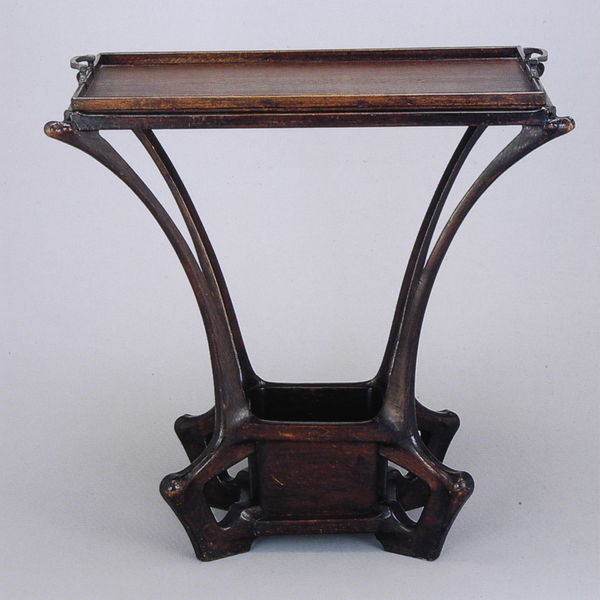
Titel: Serviertisch mit knochenförmigen Streben
Künstler: Hermann Obrist
Standort: München
Institution: Stadtmuseum
Schlagwörter: dunkel, fuß, schatten, braun, dunkelbraun, finger, geschwungen, glas, grau, holz, mitte, schwarz, tisch, weiss, muster, ornament, alt, arme, diener, rahmen, schale, sockel, stehen, tablett, möbel, natur, flach, schlank, stehend, pflanze, schön, henkel, beine, füße, moderne, fläche, risse, klein, rand, jugendstil, schmal, glanz, marron, floral, gerade, ornamente, tischchen, lack, metall, gestell, bronze, glatt, platte, poliert, fein, dünn, foto, fotografie, griff, knochen, holztisch, vier, eisen, eckig, oberfläche, form, schlicht, tischbeine, loch, noir, gebogen, kiste, schach, krallen, kunst, tischplatte, schnitzerei, photo, organisch, krümmung, griffe, anrichte, besteck, dynamisch, antik, geknickt, ständer, leicht, teetischchen, fotographie, schief, feinarbeit, bois, streben, art deco, design, wohnen, mahagoni, möbelstück, art nouveau, gesamtkunstwerk, filligran, kirsche, kirschholz, ablage, abnehmbar, auflage, beistelltisch, beschädigung, bierlack, fiss, gelenk, glieder, herrenzimmer, hohlraum, holzplatte, jungendstil, kochenförmig, mahagony, orsay, platt, ritzer, schachtisch, serviertablett, tischlein, van de velde, vereinigte werkstätten, zeitungsständer, zweiteilig, ebenholz, hölzer, nussbaum, palisander, teak, hölzern, arts and crafts, jahrhundert, plateau, beitisch, table, pied, tropisch, tropen, pieds, tischfuss, metal, meuble, serviertisch, 20, schniterei, mahagono, nrik, beistelltiscmöbel, en bois, artistique